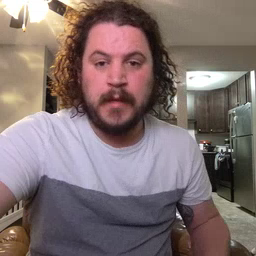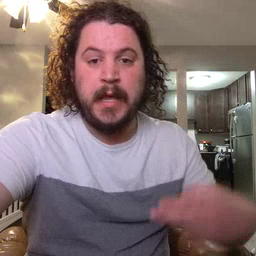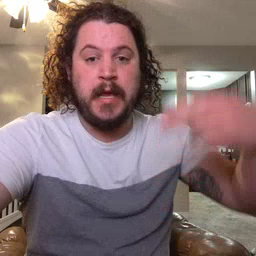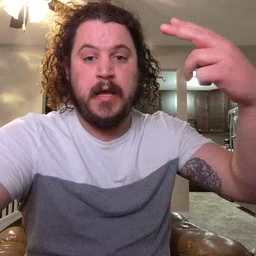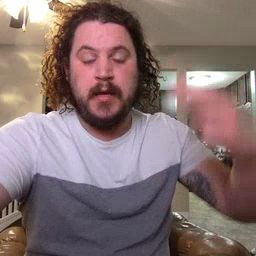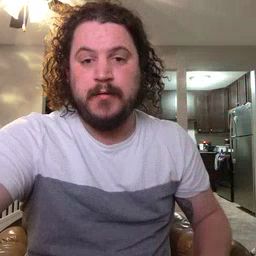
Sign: high